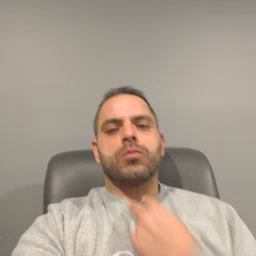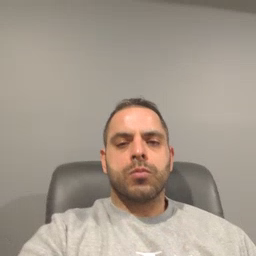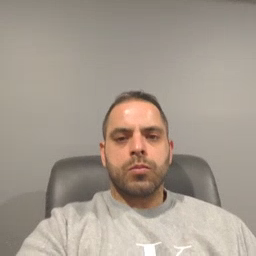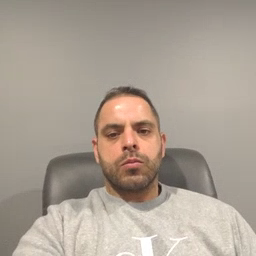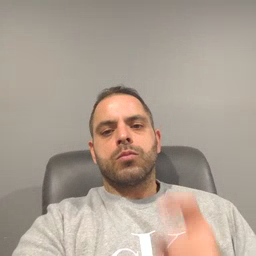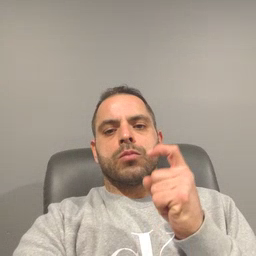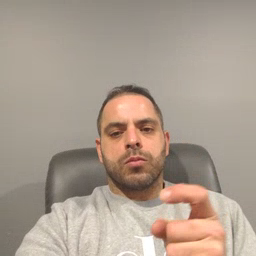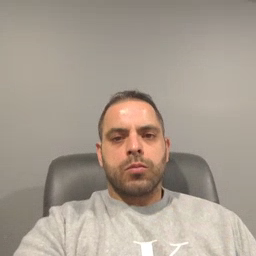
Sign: gift